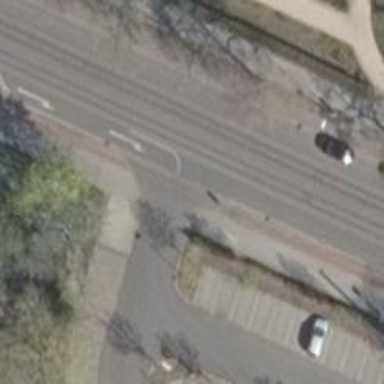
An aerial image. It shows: Tertiary road with asphalt surface. There is parallel on-street parking on the left lane.